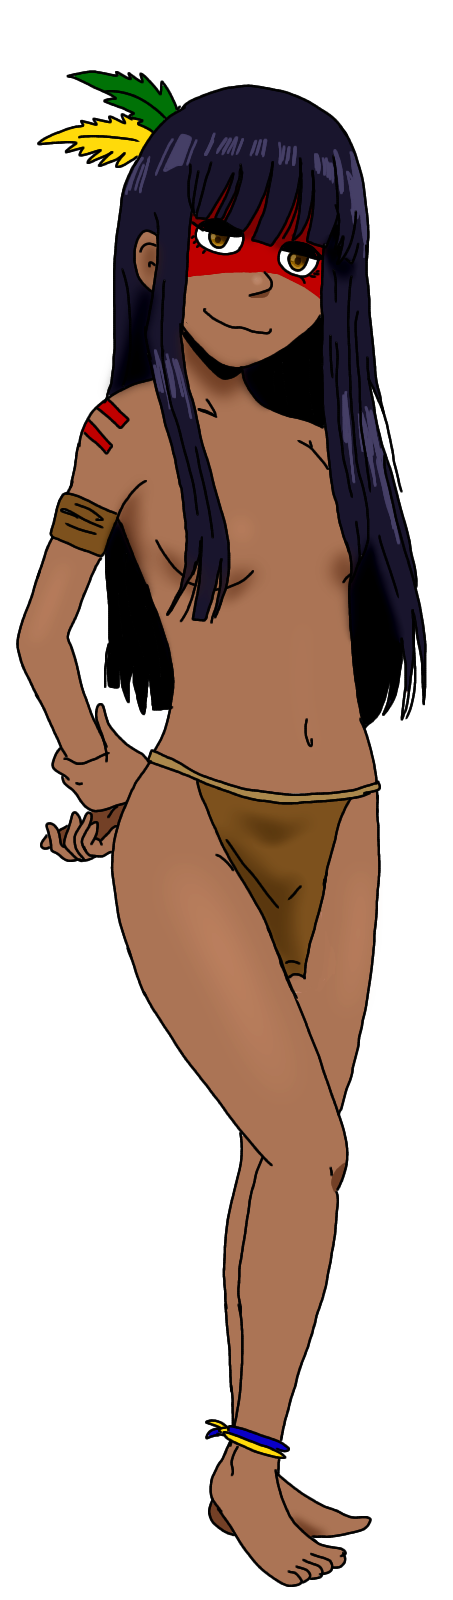
Label: 5_Ashbie_and_Enbie_Girl